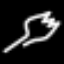
Label: fork